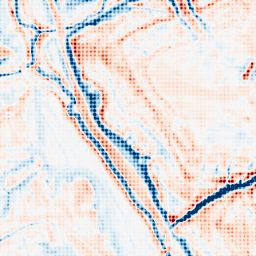
Category: edge_preserving
Decomposition family: bilateral
Decomposition parameters: d: 21
sigma_color: 50
sigma_space: 100
Upsampling method: sinc_blackman
Upsampling parameters: scale: 8
kernel_size: 8
Upsampling scale: 8